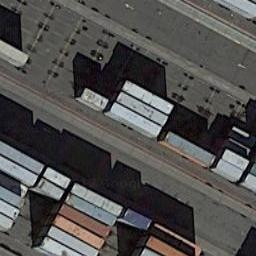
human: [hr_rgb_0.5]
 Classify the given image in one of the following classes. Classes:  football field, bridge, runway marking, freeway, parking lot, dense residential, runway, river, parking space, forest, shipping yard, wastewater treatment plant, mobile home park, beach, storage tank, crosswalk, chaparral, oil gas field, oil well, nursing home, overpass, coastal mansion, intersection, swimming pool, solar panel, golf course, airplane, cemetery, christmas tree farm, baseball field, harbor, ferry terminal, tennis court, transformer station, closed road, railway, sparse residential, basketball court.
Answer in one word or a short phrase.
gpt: shipping yard